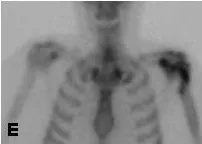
E; Bone scan showing increased uptake in the area of the lesion on the delayed static image.
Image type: radiology (pet)